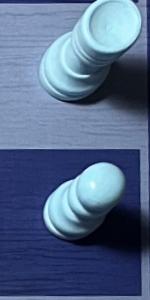
Label: Pawn_White